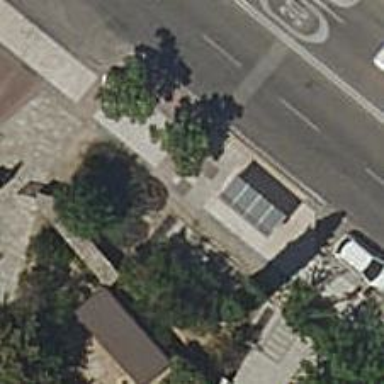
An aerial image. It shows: Bus stop with platform for public transport.